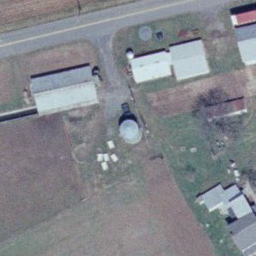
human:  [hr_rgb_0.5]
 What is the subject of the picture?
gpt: storage tanks